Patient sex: M
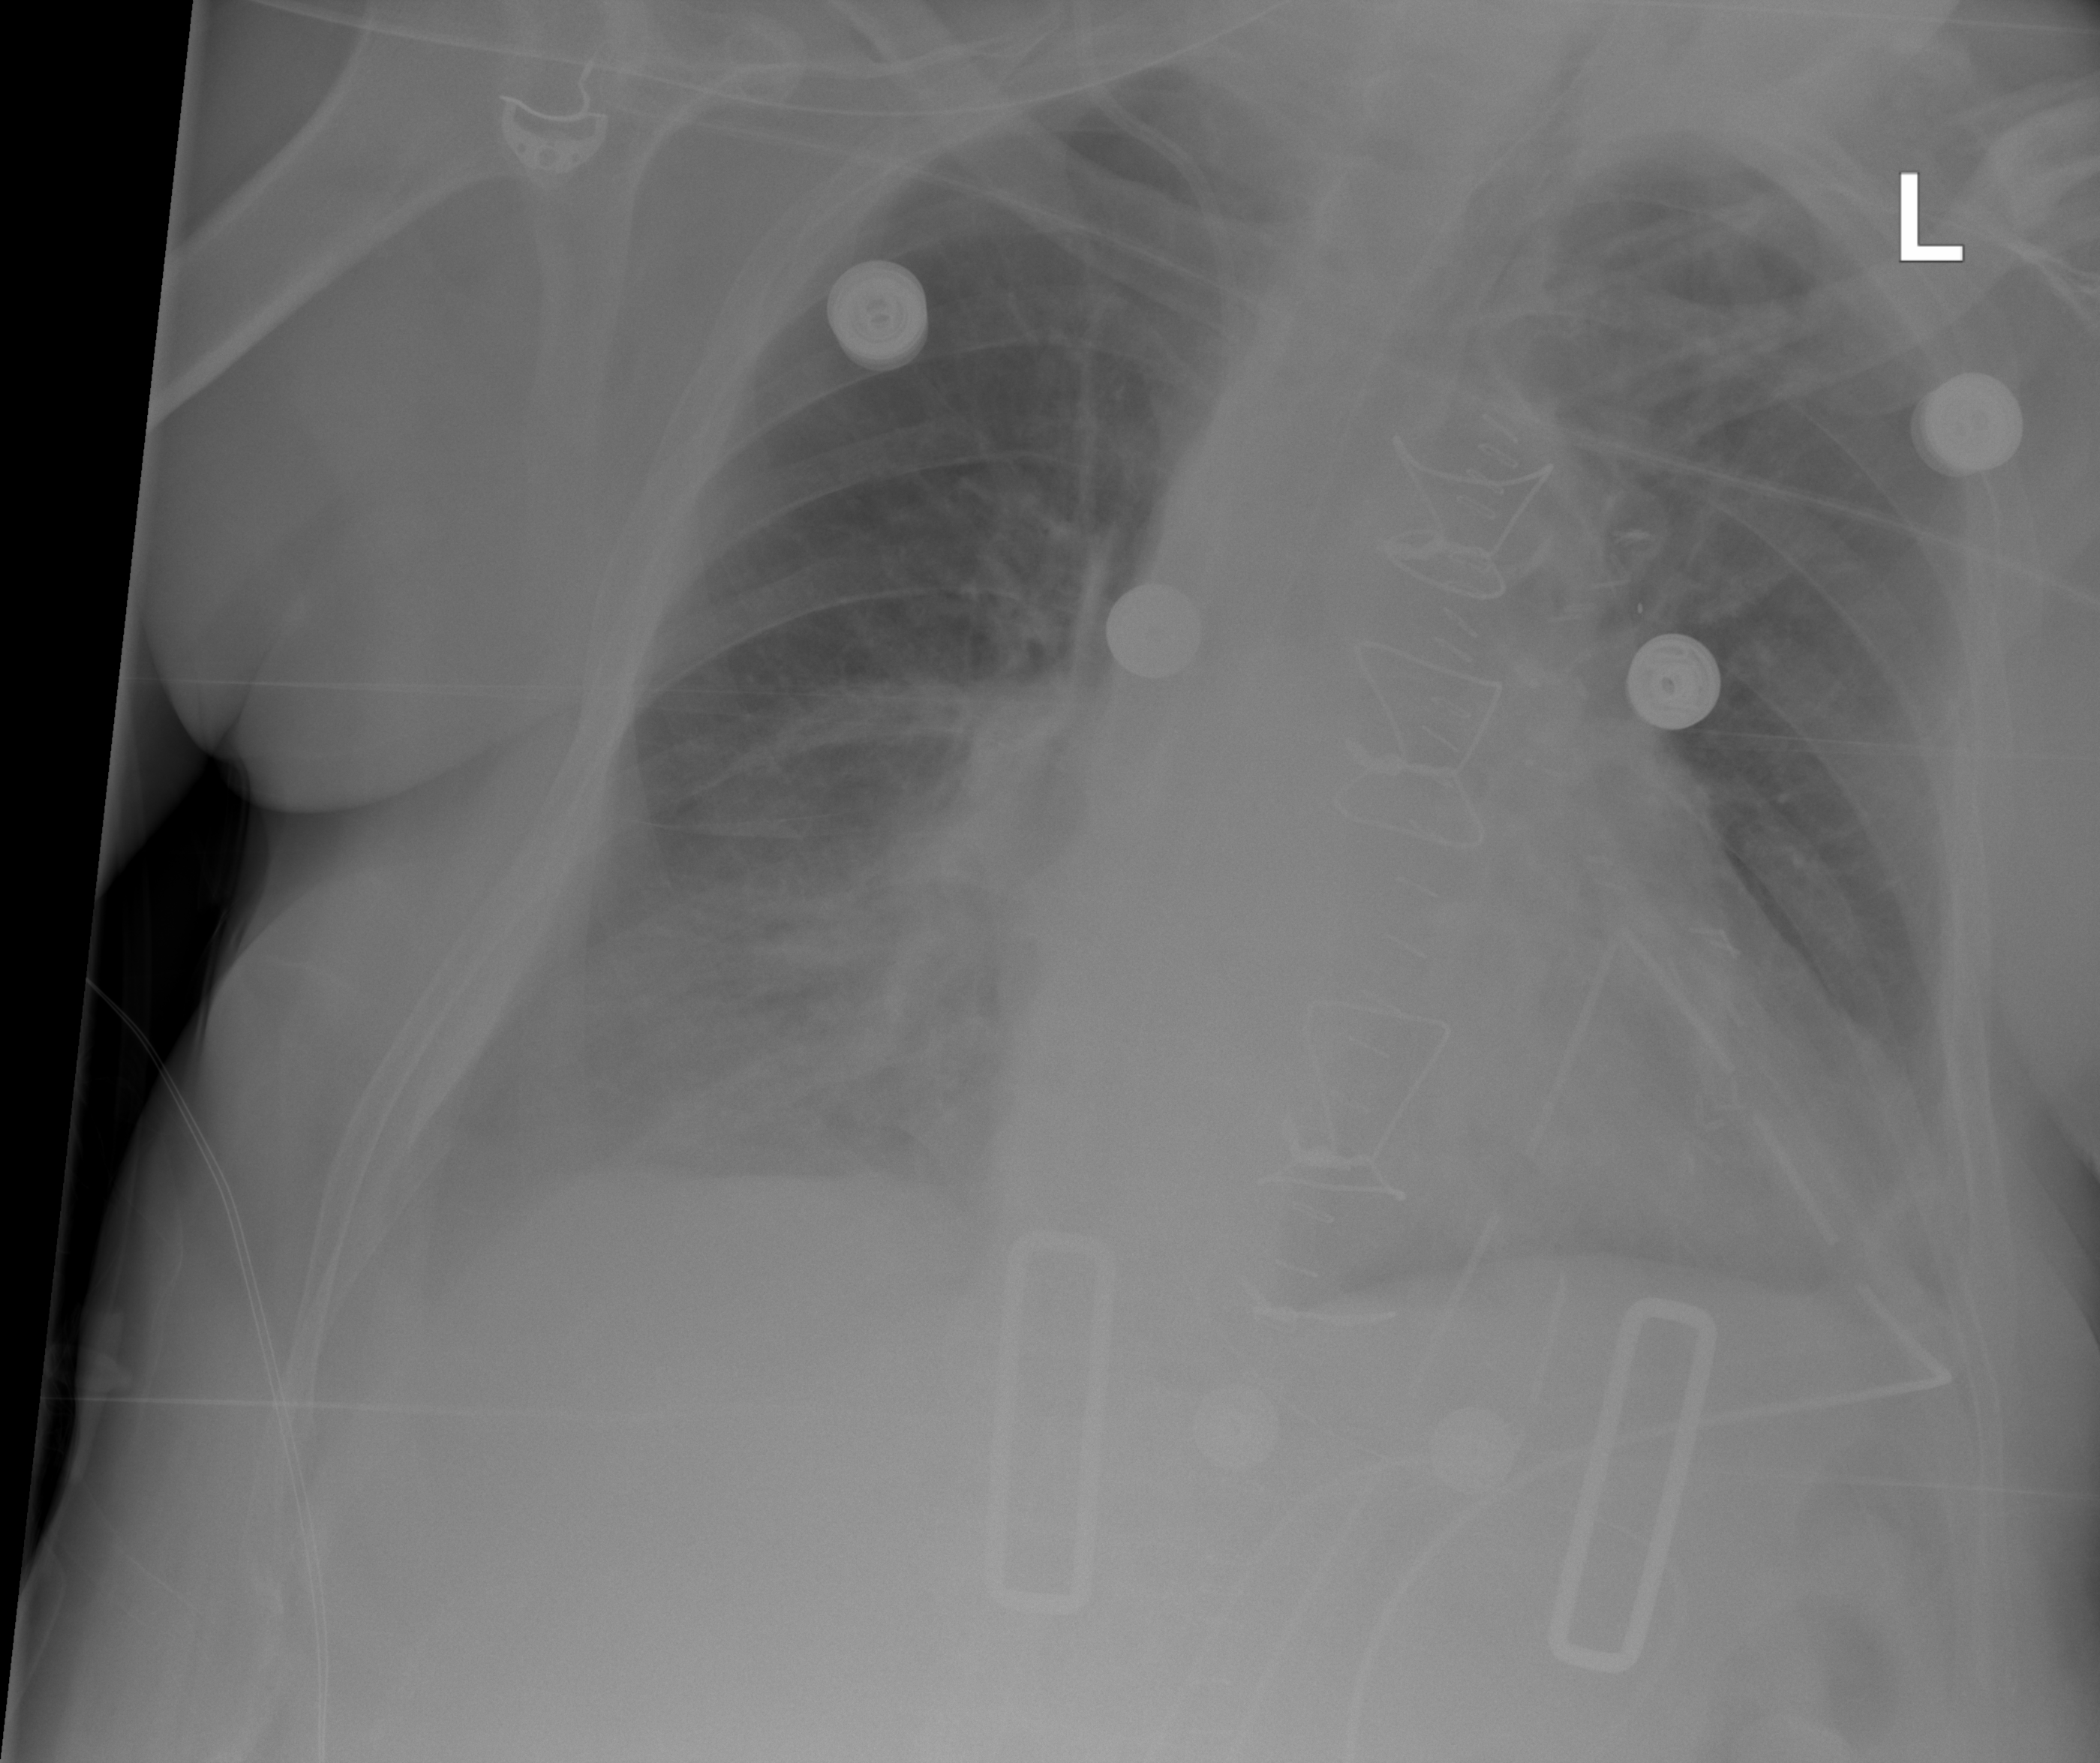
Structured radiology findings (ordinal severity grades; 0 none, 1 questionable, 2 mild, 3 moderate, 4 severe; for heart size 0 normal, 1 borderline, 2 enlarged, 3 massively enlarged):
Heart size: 1
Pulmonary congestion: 2
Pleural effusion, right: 2
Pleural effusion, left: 2
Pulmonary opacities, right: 2
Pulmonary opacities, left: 0
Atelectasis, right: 1
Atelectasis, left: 2